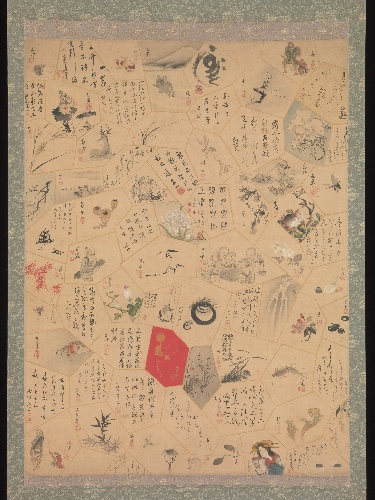
Artist: Tani Bunchō|Watanabe Kazan|Sakai Hōitsu|sixty-six others
Artist bio: Japanese, 1763–1840|Japanese, 1793–1841|Japanese, 1761–1828|Japanese
Date: 1820
Object type: Hanging scroll
Classification: Paintings
Medium: Hanging scroll; ink and color on paper
Culture: Japan
Period: Edo period (1615–1868)
Dimensions: Image: 31 3/8 x 23 3/8 in. (79.7 x 59.4 cm)
Overall with mounting: 64 5/8 x 25 3/4 in. (164.1 x 65.4 cm)
Overall with knobs: 64 5/8 x 28 1/8 in. (164.1 x 71.4 cm)
Department: Asian Art
Credit line: The Harry G. C. Packard Collection of Asian Art, Gift of Harry G. C. Packard, and Purchase, Fletcher, Rogers, Harris Brisbane Dick, and Louis V. Bell Funds, Joseph Pulitzer Bequest, and The Annenberg Fund Inc. Gift, 1975
Accession year: 1975
Repository: Metropolitan Museum of Art, New York, NY
Tags: Deer|Flowers|Insects|Men|Crabs